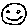
Label: smiley face